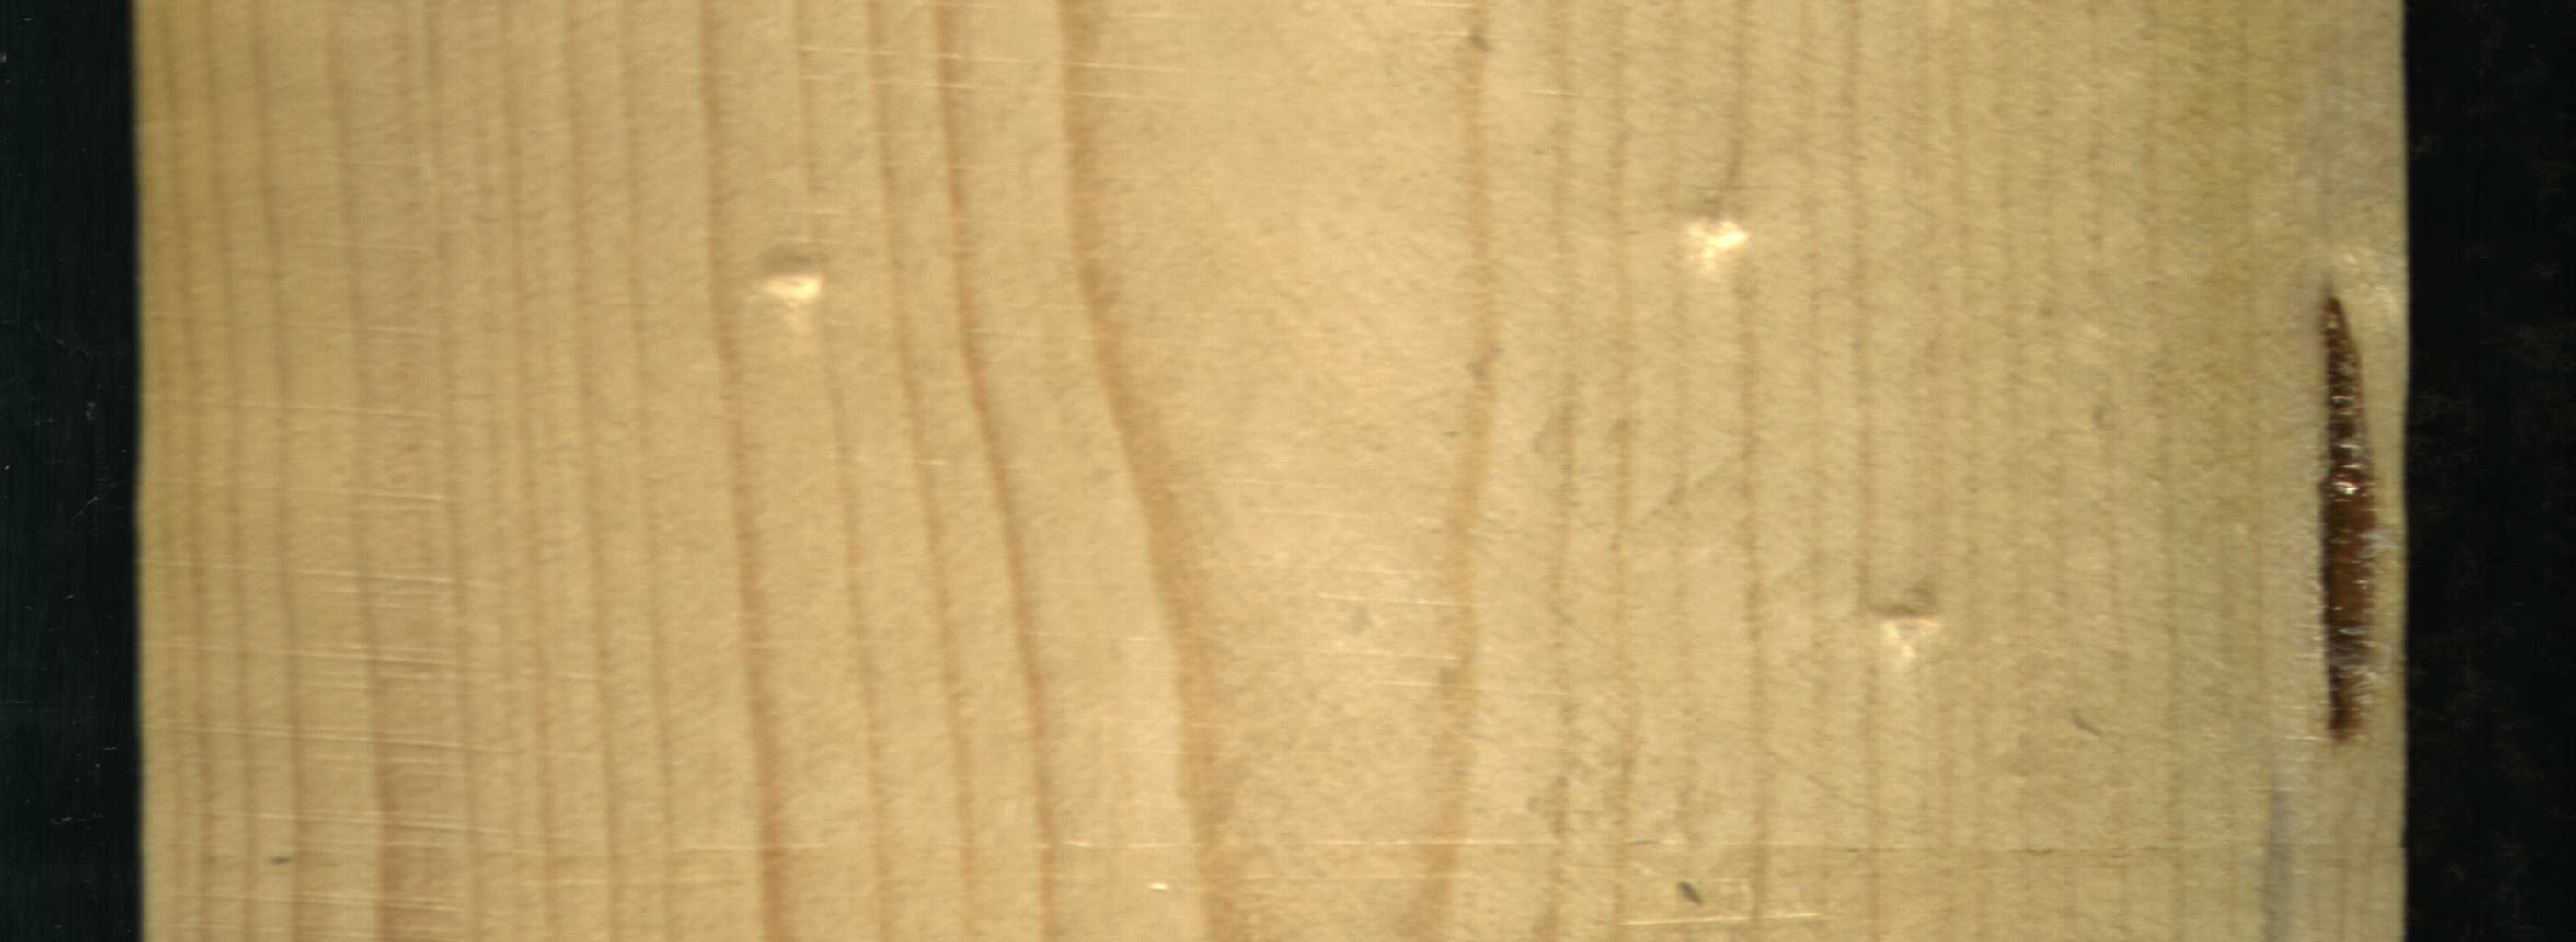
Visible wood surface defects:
resin